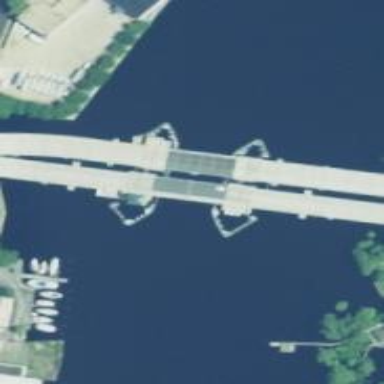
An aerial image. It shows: Bascule movable bridge on trunk highway.